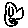
Label: fish